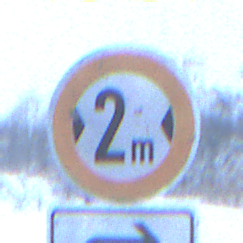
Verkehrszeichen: TatsaechlicheBreite2
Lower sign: RichtungsangabeDurchPfeile5
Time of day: Midday
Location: Outdoor (Nature)
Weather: Overcast
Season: Winter
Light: Natural